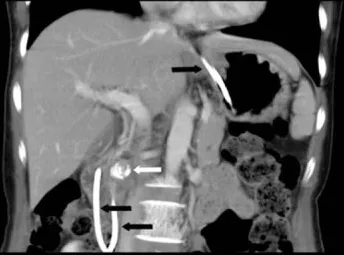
Abdominal contrast-enhanced CT (C, D): nodular high-intensity shadow (white arrow) was observed in the upper duodenum. (Black arrow indicating nasobiliary drainage). CT = computed tomography, MRI = magnetic resonance imaging.
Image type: radiology (ct)